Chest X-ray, PA view. Patient: 59 years old, sex F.
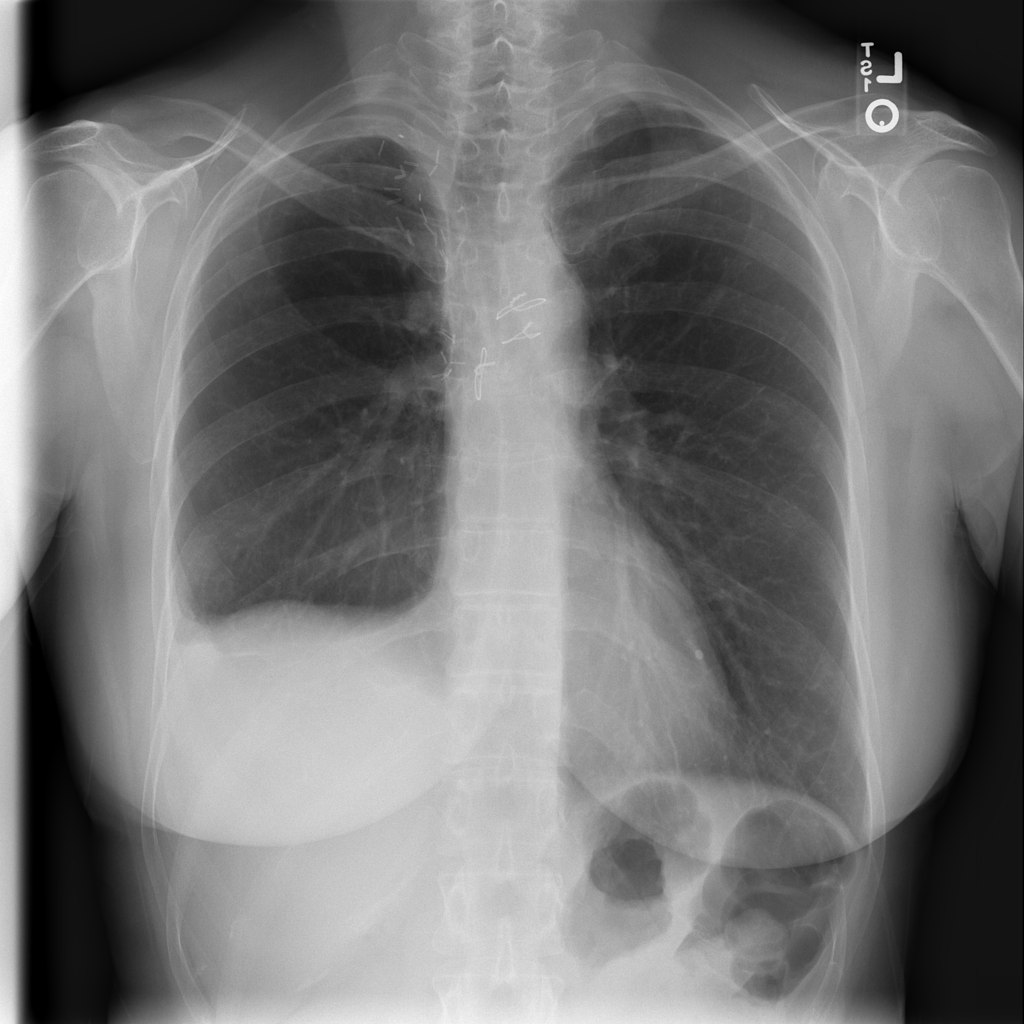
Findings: Pleural_Thickening